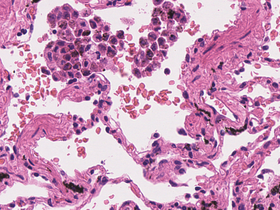
Tumor epithelial tissue: no
Tumor-associated stroma tissue: no
Normal tissue: yes